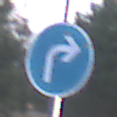
Verkehrszeichen: VorgeschriebeneFahrtrichtungRechts
Umgebung: Outdoor, Nature
Tageszeit: MorningAfternoon
Wetter: PartlyCloudy
Licht: Natural
Jahreszeit: NotSpecified
Kontrast: HighContrast